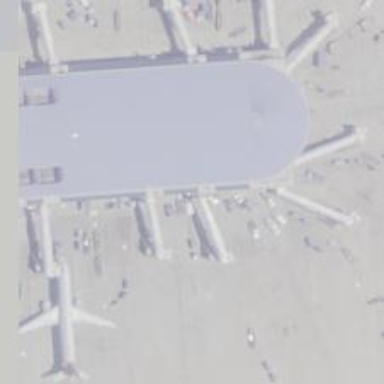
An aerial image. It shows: Airport gate.